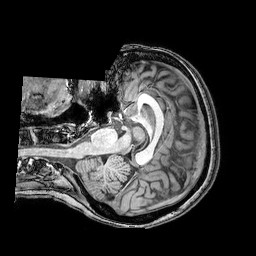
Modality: T1w
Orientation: axial
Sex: female
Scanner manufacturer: philips
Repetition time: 0.008209 s
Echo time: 0.00376 s